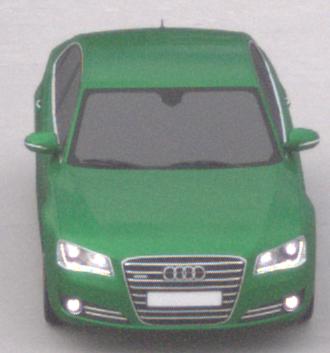
Make: Audi
Model: A8 D4
Model produced from: 2009
Model produced until: 2017
Doors: 4
Color: green
Road condition: dry road
Daytime: midday
Contrast: low contrast